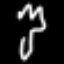
Label: fork